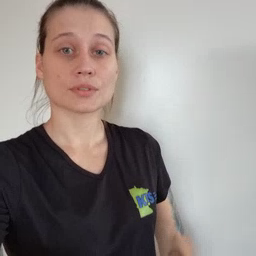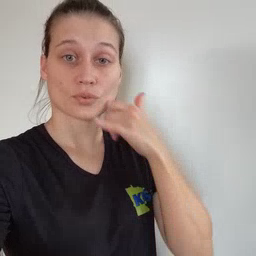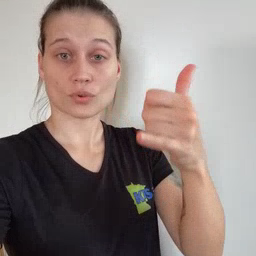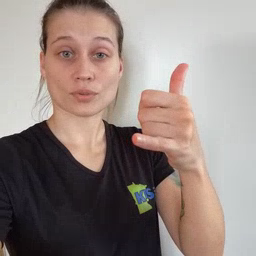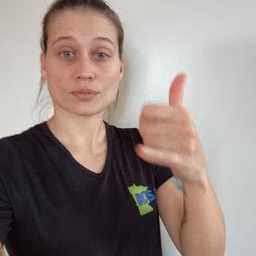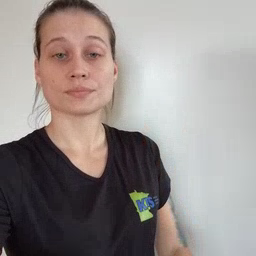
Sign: callonphone